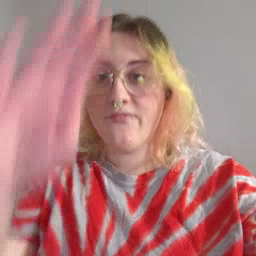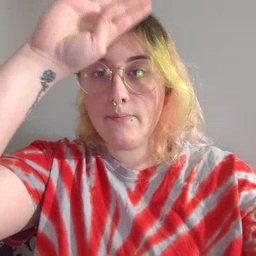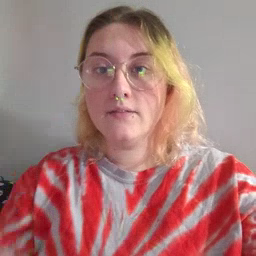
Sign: fireman